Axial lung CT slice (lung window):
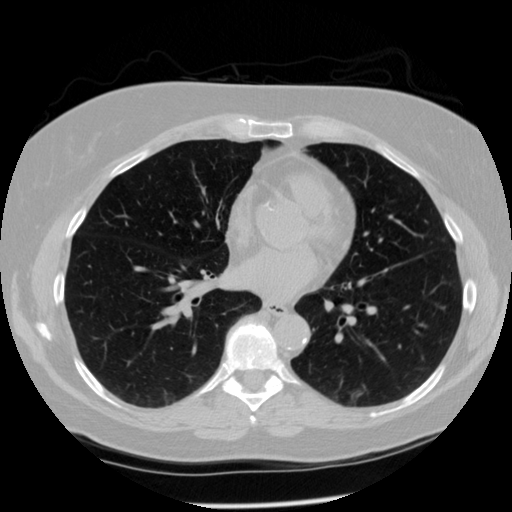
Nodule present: no